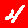
Digit: 4